Question: I have my data:
'''
x <- list(10,50,100,250,500,2500)
y <- list(0.<PHONE>,0.<PHONE>,0.003984064,0.003984064,0.001996008,<PHONE>)
'''
I want to link my data to code found on this website
'''
log_c <- seq(-12, 0, by = 0.1)
df <- data.frame(log_c = log_c, response = V(log_c, E, HS, log_EC50))
ggplot(df, aes(log_c, response)) +
geom_line()
'''

I want to put the x data in place of log_c and y data in place of response. These are my beginnings in R, so I am asking for help
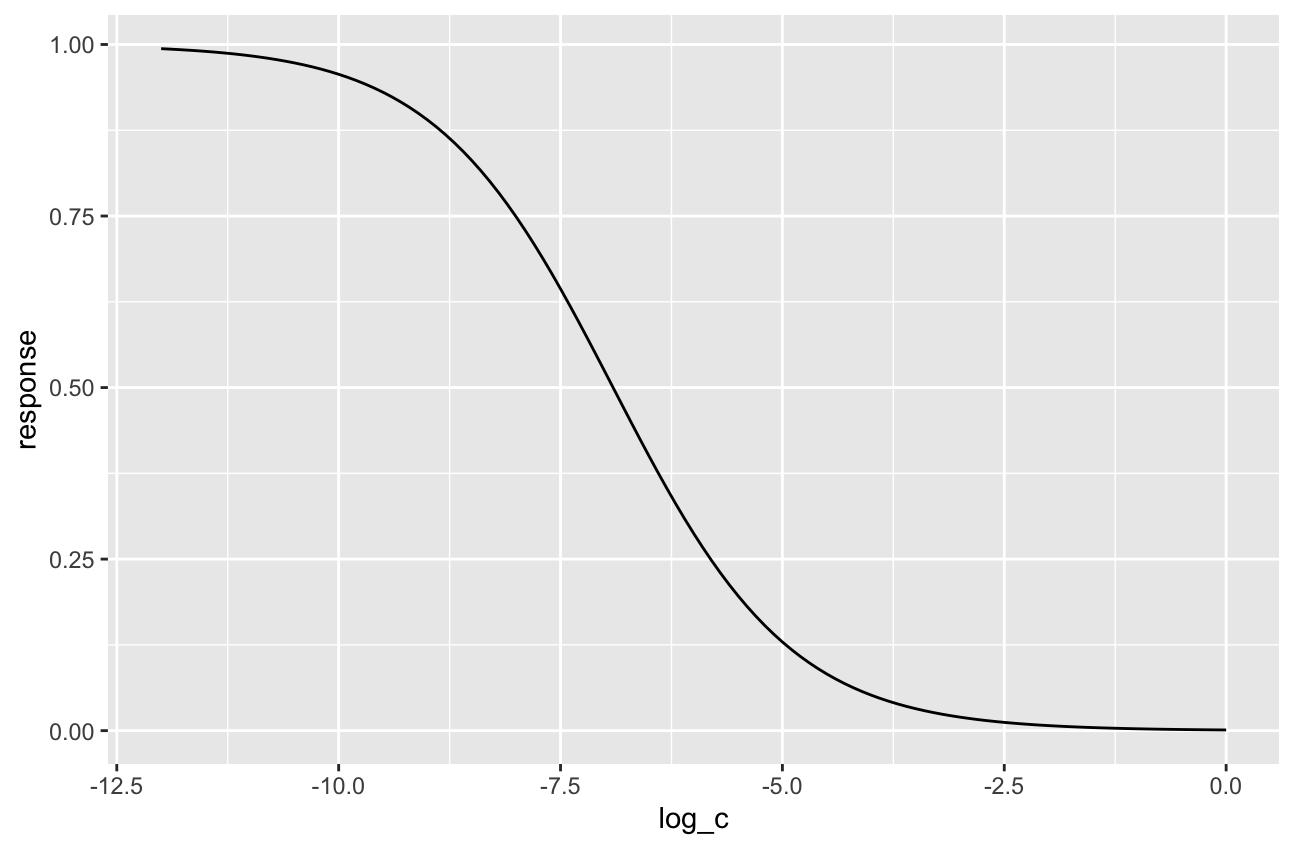
Answer: Same logic as @Ben Bolker: Just another way:
'''
library(tidyverse)
tibble(x,y) %>%
unnest() %>%
ggplot(aes(x, y))+
geom_line()
'''
<URL>